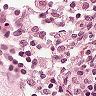
Metastatic tissue present: no